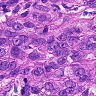
Metastatic tissue present: yes